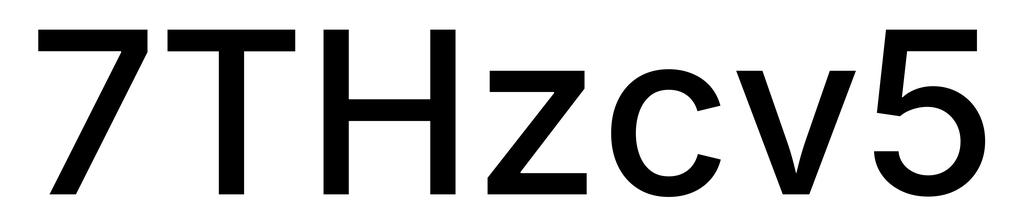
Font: Inter_Medium